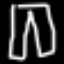
Label: pants